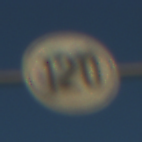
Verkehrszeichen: EndeGeschwindigkeit120
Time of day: SunriseSunset
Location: Outdoor (RoadRail)
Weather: Clear
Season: NotSpecified
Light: Natural